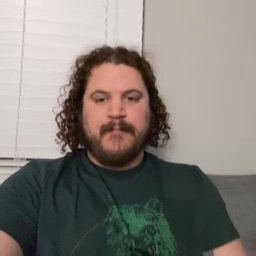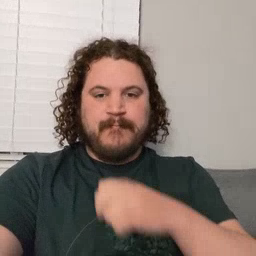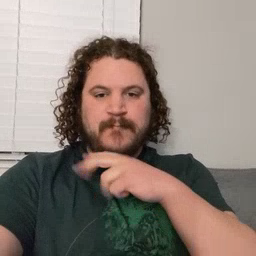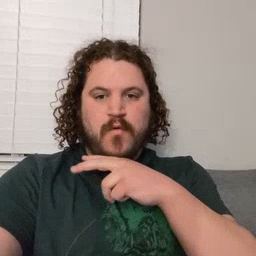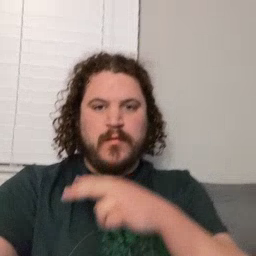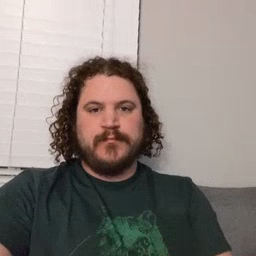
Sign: frog